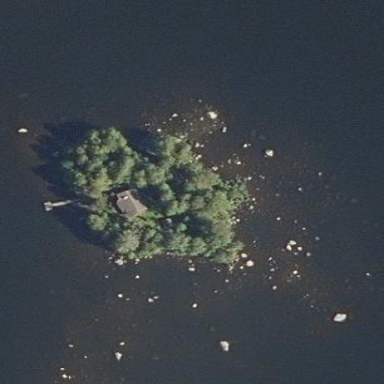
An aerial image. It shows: Islet.